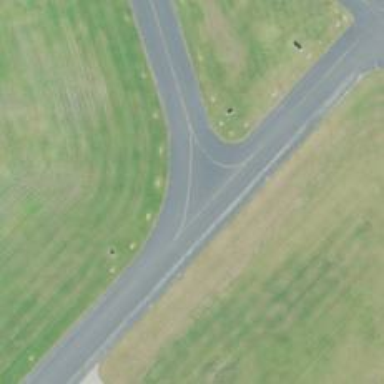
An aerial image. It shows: Asphalt taxiway in the airport.